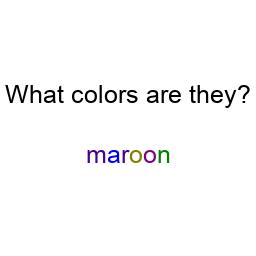
Color: indigo, blue, indigo, olive, purple, green
Color name shown: maroon
Background color: white
Question text color: black